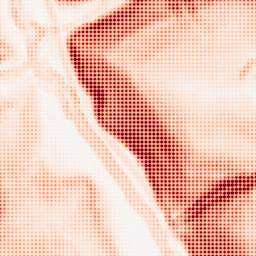
Category: morphological
Decomposition family: morphological_gradient
Decomposition parameters: size: 5
shape: disk
Upsampling method: sinc_blackman
Upsampling parameters: scale: 8
kernel_size: 8
Upsampling scale: 8